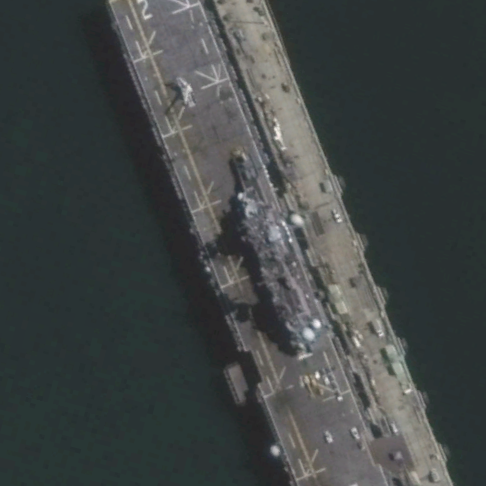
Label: Wasp-class_assault_ship